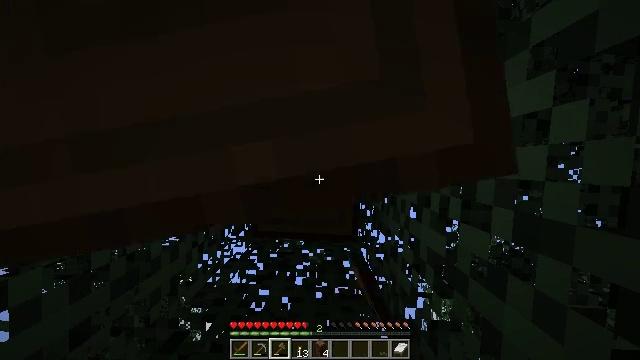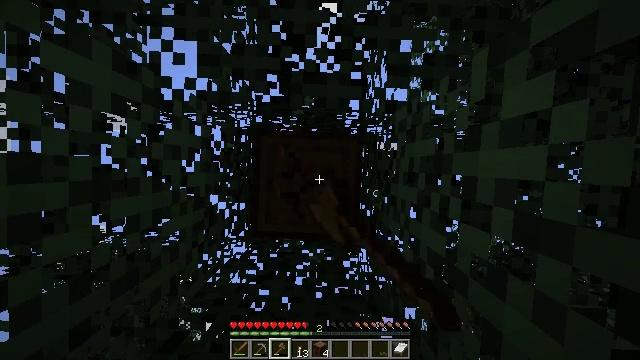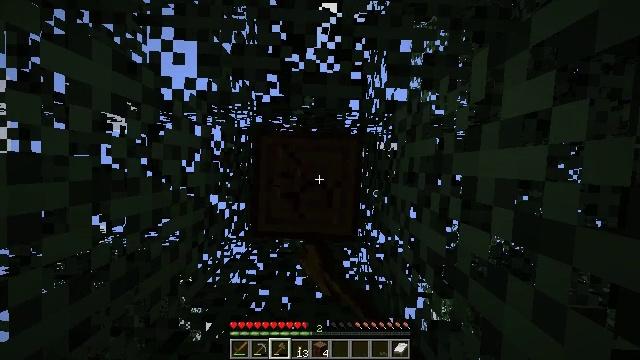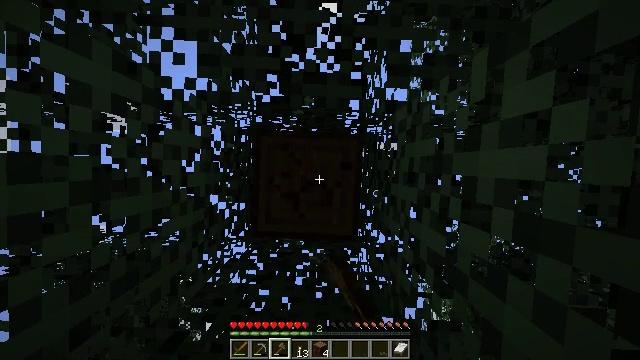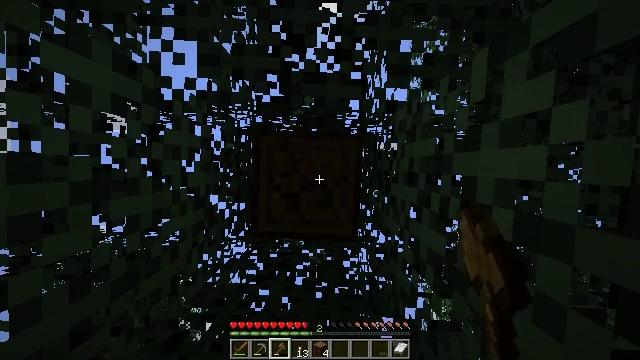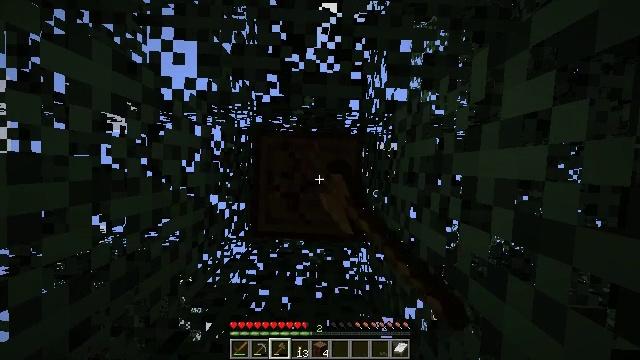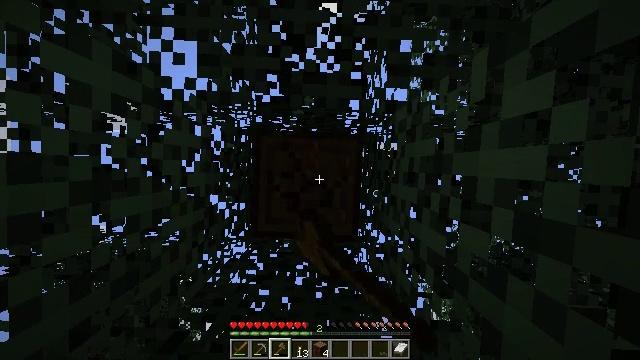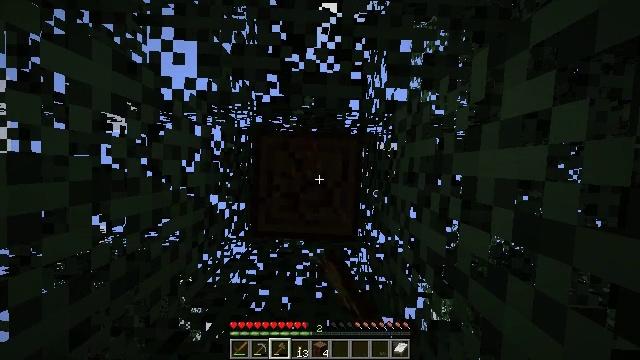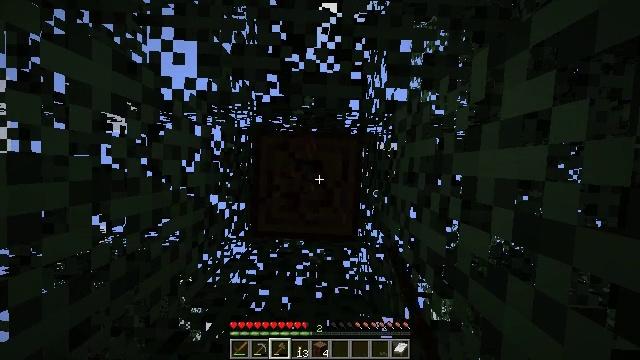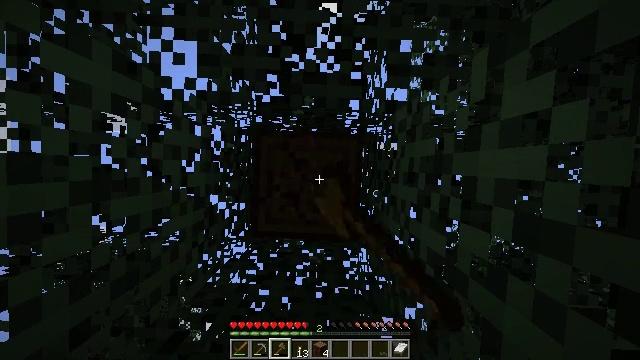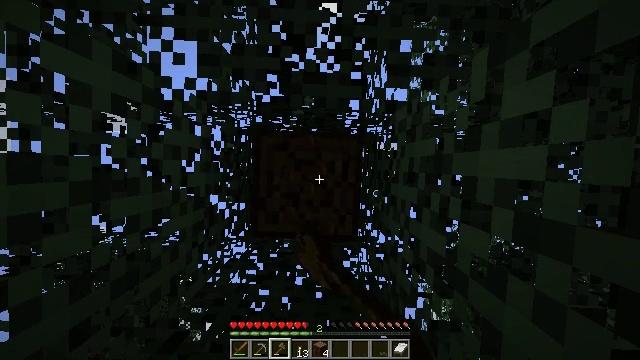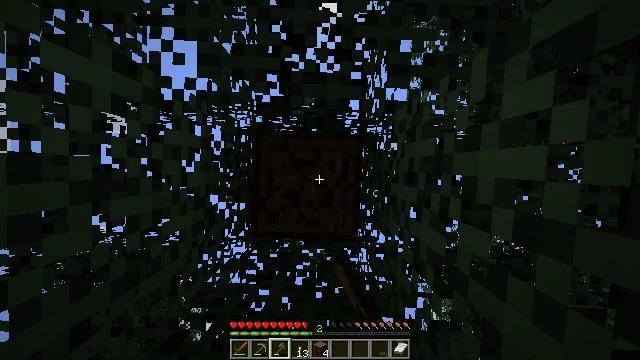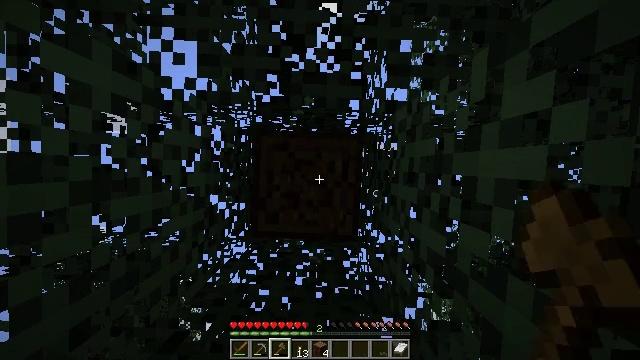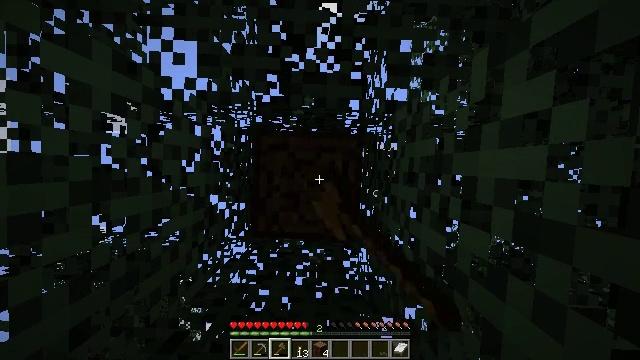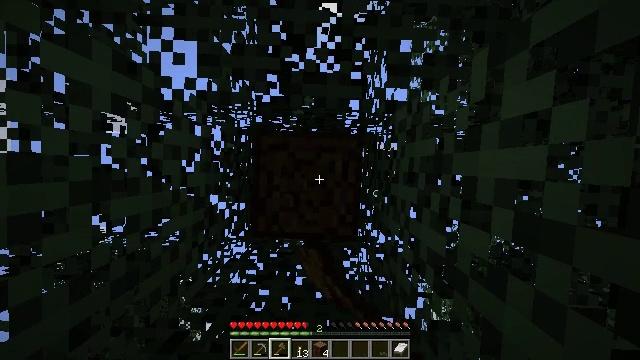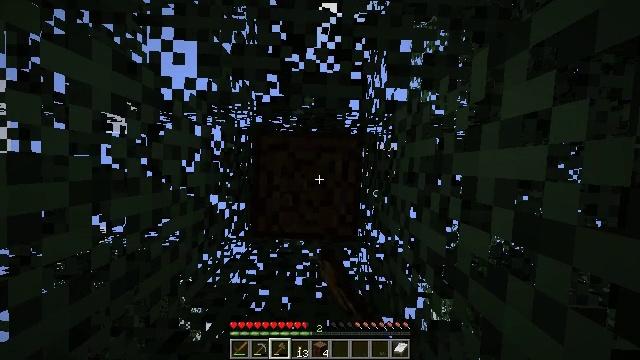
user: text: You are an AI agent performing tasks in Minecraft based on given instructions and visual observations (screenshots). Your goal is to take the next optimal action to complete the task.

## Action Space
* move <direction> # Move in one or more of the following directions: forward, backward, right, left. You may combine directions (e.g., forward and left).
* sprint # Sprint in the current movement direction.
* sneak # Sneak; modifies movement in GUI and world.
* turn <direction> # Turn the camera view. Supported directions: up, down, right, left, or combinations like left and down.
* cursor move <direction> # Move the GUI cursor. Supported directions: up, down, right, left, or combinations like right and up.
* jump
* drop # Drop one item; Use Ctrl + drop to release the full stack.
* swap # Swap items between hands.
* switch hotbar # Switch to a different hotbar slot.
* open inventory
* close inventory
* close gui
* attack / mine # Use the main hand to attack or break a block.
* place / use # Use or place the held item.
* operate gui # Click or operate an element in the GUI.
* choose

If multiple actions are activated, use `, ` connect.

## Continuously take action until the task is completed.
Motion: motion action
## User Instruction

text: Harvest the spruce log from a tree trunk.
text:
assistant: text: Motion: attack / mine
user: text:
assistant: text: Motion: attack / mine
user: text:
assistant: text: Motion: attack / mine
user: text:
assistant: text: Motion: attack / mine
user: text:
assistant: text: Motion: attack / mine
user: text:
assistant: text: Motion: attack / mine
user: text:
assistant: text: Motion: attack / mine
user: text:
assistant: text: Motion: attack / mine
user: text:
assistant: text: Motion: attack / mine
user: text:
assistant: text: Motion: attack / mine
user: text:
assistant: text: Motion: attack / mine
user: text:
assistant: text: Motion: attack / mine
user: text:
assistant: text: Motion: attack / mine
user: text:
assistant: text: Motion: attack / mine
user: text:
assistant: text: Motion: attack / mine
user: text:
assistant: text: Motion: attack / mine
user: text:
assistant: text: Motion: attack / mine
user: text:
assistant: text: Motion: attack / mine
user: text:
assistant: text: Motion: attack / mine
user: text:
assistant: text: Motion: attack / mine
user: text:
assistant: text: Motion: attack / mine
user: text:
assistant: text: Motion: attack / mine
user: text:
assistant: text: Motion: attack / mine
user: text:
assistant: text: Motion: attack / mine
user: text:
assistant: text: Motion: attack / mine
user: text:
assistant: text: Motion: attack / mine
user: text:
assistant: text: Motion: attack / mine
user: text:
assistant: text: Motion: attack / mine
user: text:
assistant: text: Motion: attack / mine
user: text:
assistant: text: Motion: attack / mine